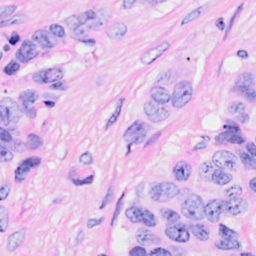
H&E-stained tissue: Breast